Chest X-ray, AP view. Patient: 78 years old, sex M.
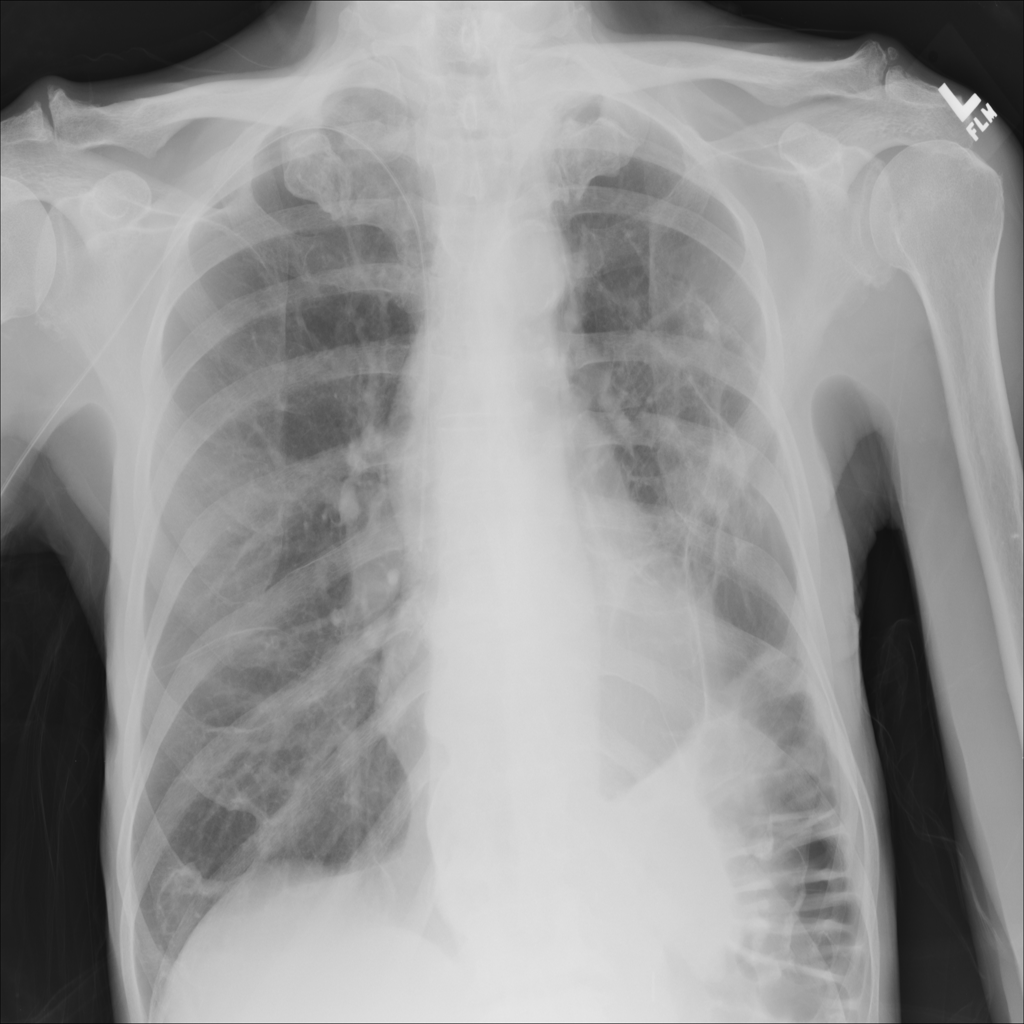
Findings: No Finding